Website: home-depot
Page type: delivery-shipping
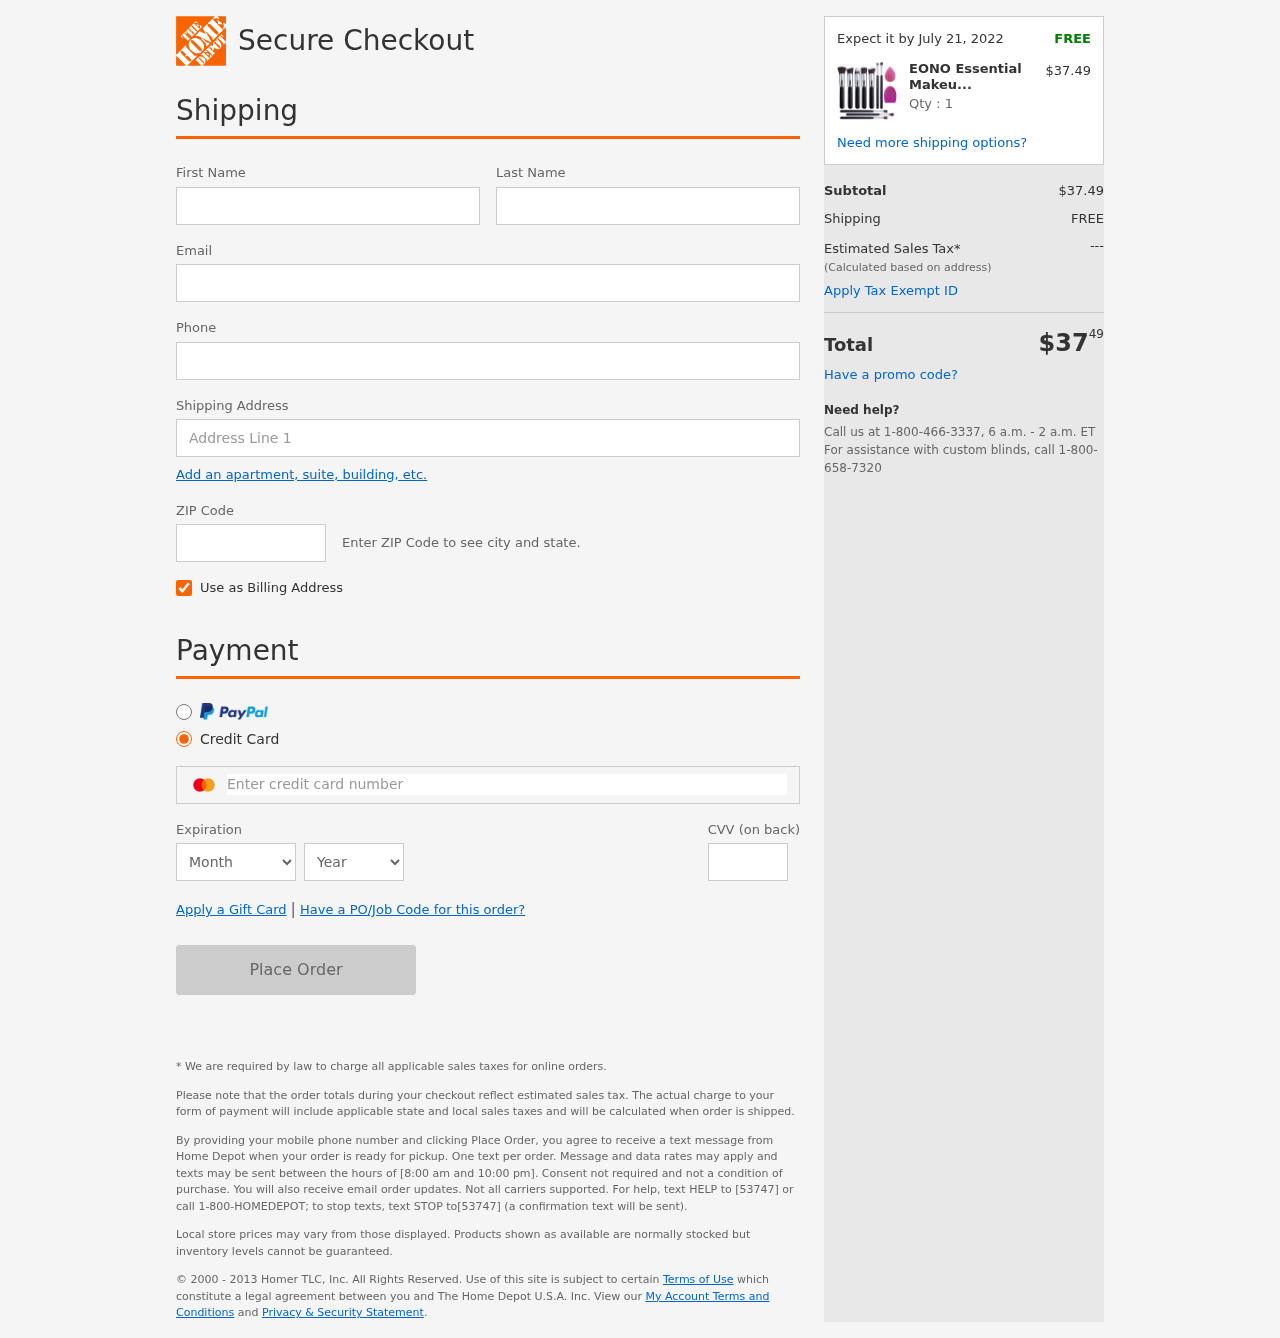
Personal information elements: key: PII_CARD_CVV
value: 560
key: PII_CARD_EXPIRY_MONTH
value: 03
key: PII_CARD_EXPIRY_YEAR
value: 29
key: PII_CARD_NUMBER
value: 2273 3361 8236 6132
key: PII_EMAIL
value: mwhite@hotmail.com
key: PII_FIRSTNAME
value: Monica
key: PII_LASTNAME
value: White
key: PII_PHONE
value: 3849790006
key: PII_POSTCODE
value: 60361
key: PII_STREET
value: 028 Yang Branch
Product elements: key: PRODUCT1_NAME
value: EONO Essential Makeup Brush Set Premium Synthetic Kabuki Foundation Face Powder Blush Eye Shadow Bru
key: PRODUCT1_PRICE
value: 37.49
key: PRODUCT1_QUANTITY
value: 1
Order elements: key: ORDER_DELIVERY_DATE
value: Expect it by July 21, 2022
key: ORDER_SUBTOTAL
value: $37.49
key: ORDER_SHIPPING_COST
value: FREE
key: ORDER_TOTAL
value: $3749